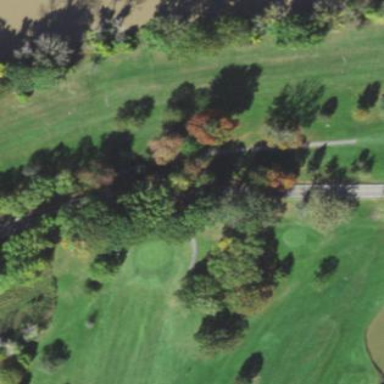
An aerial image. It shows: Golf fairway surrounded by grass.